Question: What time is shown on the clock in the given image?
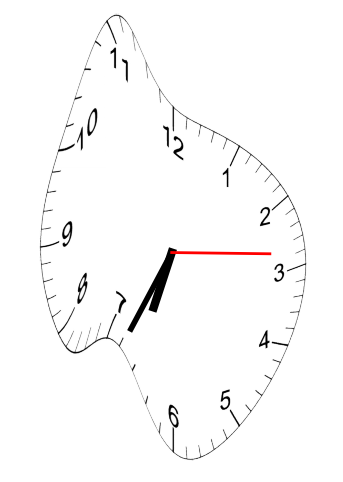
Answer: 06:34:14